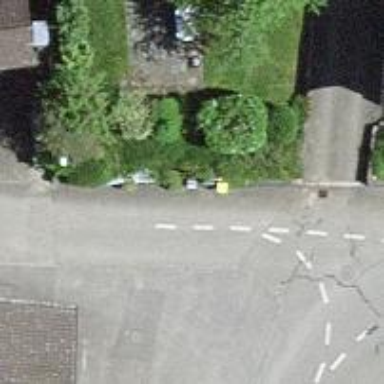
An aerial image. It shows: Bus stop with platform for public transport.